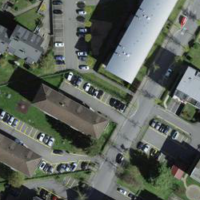
EUNIS habitat code: 54
Species observed at this site:
Campanula persicifolia
Filipendula ulmaria